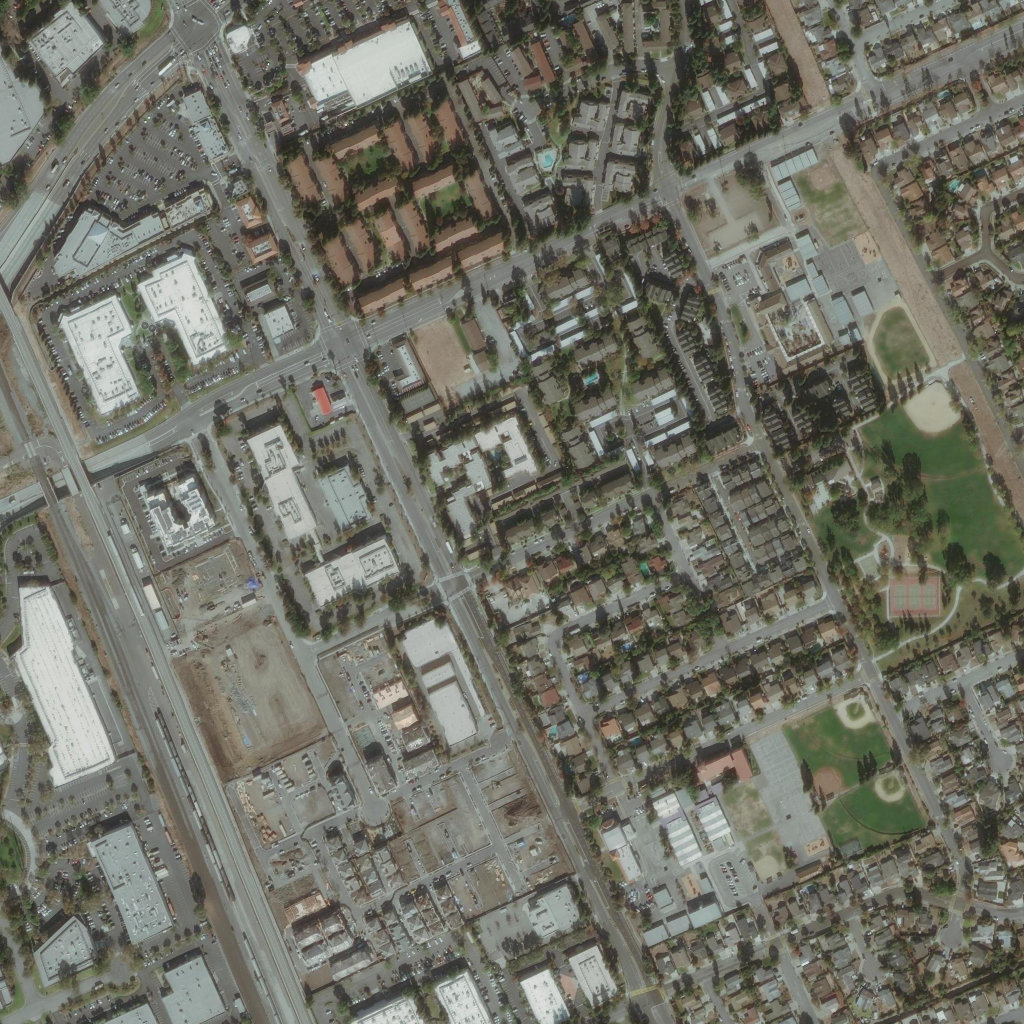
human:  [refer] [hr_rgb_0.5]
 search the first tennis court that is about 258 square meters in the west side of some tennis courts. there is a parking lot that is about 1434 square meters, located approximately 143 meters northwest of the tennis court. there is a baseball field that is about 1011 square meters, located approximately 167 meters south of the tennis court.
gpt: <box>[[87, 57, 88, 59, 0]]</box>

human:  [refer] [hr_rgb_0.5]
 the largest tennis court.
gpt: <box>[[86, 56, 91, 60, 0]]</box>